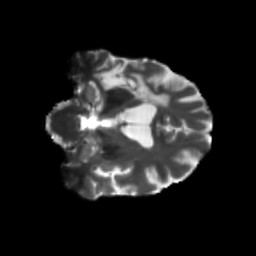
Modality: T2w
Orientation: coronal
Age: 56
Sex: male
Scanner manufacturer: siemens
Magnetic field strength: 3 T
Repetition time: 5.47 s
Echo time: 0.0854 s